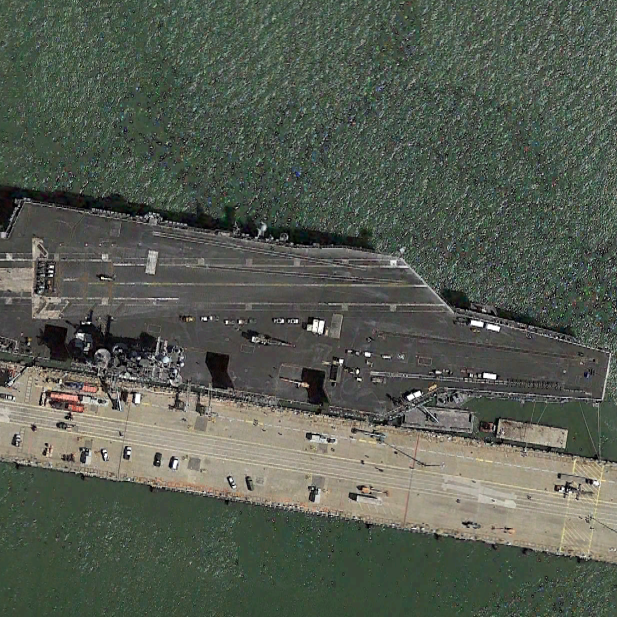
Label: aircraft_carrier